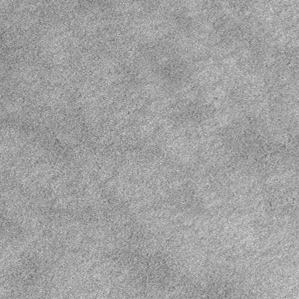
Label: frost